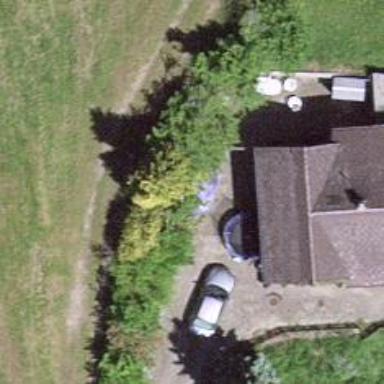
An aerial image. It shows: Hedge acting as barrier.